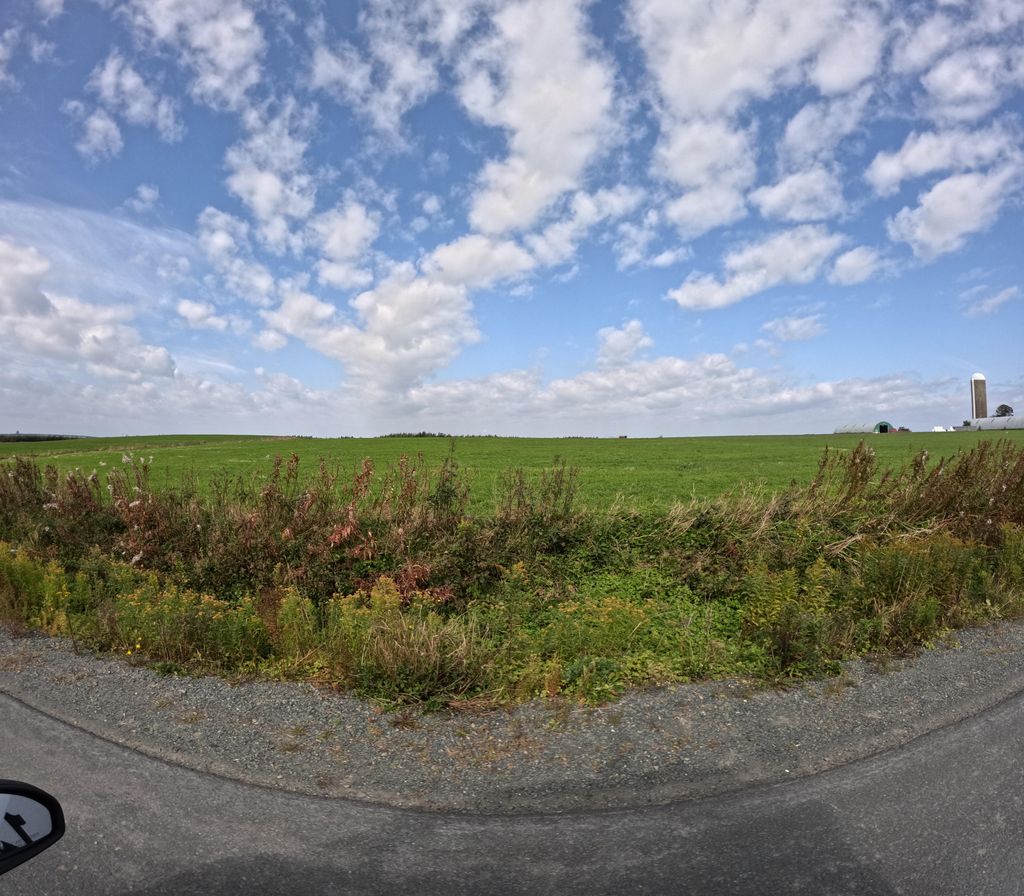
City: st_johns